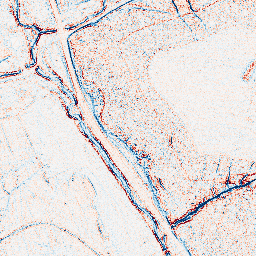
Category: classical
Decomposition family: uniform
Decomposition parameters: size: 3
Upsampling method: bicubic_3x
Upsampling parameters: scale: 3
Upsampling scale: 3